Question: I'm working on a simple pong type game to get to grips with opengl and android, and seem to have hit a brick wall in terms of performance.
I've got my game logic on a separate thread, with draw commands sent to the gl thread through a blocking queue. The problem is that I'm stuck at around 40fps, and nothing I've tried seems to improve the framerate.
To keep things simple I set up opengl with:
'''
GLES20.glDisable(GLES20.GL_CULL_FACE);
GLES20.glDisable(GLES20.GL_DEPTH_TEST);
GLES20.glDisable(GLES20.GL_BLEND);
'''
Set up of the opengl program and drawing is handled by the following class:
'''
class GLRectangle {
private final String vertexShaderCode =
"precision lowp float;" +
// This matrix member variable provides a hook to manipulate
// the coordinates of the objects that use this vertex shader
"uniform lowp mat4 uMVPMatrix;" +
"attribute lowp vec4 vPosition;" +
"void main() {" +
// the matrix must be included as a modifier of gl_Position
" gl_Position = vPosition * uMVPMatrix;" +
"}";
private final String fragmentShaderCode =
"precision lowp float;" +
"uniform lowp vec4 vColor;" +
"void main() {" +
" gl_FragColor = vColor;" +
"}";
protected static int mProgram = 0;
private static ShortBuffer drawListBuffer;
private static short drawOrder[] = { 0, 1, 2, 0, 2, 3};//, 4, 5, 6, 4, 6, 7 }; // order to draw vertices
// number of coordinates per vertex in this array
private static final int COORDS_PER_VERTEX = 3;
private static final int vertexStride = COORDS_PER_VERTEX * 4; // bytes per vertex
GLRectangle(){
int vertexShader = GameRenderer.loadShader(GLES20.GL_VERTEX_SHADER, vertexShaderCode);
int fragmentShader = GameRenderer.loadShader(GLES20.GL_FRAGMENT_SHADER, fragmentShaderCode);
mProgram = GLES20.glCreateProgram(); // create empty OpenGL ES Program
GLES20.glAttachShader(mProgram, vertexShader); // add the vertex shader to program
GLES20.glAttachShader(mProgram, fragmentShader); // add the fragment shader to program
GLES20.glLinkProgram(mProgram); // creates OpenGL ES program executables
// initialize byte buffer for the index list
ByteBuffer dlb = ByteBuffer.allocateDirect(
// (# of coordinate values * 2 bytes per short)
drawOrder.length * 2);
dlb.order(ByteOrder.nativeOrder());
drawListBuffer = dlb.asShortBuffer();
drawListBuffer.put(drawOrder);
drawListBuffer.position(0);
}
protected static void Draw(Drawable dObj, float mvpMatrix[])
{
FloatBuffer vertexBuffer = dObj.vertexBuffer;
GLES20.glUseProgram(mProgram);
//GameRenderer.checkGlError("glUseProgram");
// get handle to fragment shader's vColor member
int mColorHandle = GLES20.glGetUniformLocation(mProgram, "vColor");
//GameRenderer.checkGlError("glGetUniformLocation");
// get handle to shape's transformation matrix
int mMVPMatrixHandle = GLES20.glGetUniformLocation(mProgram, "uMVPMatrix");
//GameRenderer.checkGlError("glGetUniformLocation");
// get handle to vertex shader's vPosition member
int mPositionHandle = GLES20.glGetAttribLocation(mProgram, "vPosition");
//GameRenderer.checkGlError("glGetAttribLocation");
// Apply the projection and view transformation
GLES20.glUniformMatrix4fv(mMVPMatrixHandle, 1, false, mvpMatrix, 0);
//GameRenderer.checkGlError("glUniformMatrix4fv");
// Set color for drawing the quad
GLES20.glUniform4fv(mColorHandle, 1, dObj.color, 0);
//GameRenderer.checkGlError("glUniform4fv");
// Enable a handle to the square vertices
GLES20.glEnableVertexAttribArray(mPositionHandle);
//GameRenderer.checkGlError("glEnableVertexAttribArray");
// Prepare the square coordinate data
GLES20.glVertexAttribPointer(mPositionHandle, COORDS_PER_VERTEX,
GLES20.GL_FLOAT, false,
vertexStride, vertexBuffer);
//GameRenderer.checkGlError("glVertexAttribPointer");
// Draw the square
GLES20.glDrawElements(GLES20.GL_TRIANGLES, drawOrder.length,
GLES20.GL_UNSIGNED_SHORT, drawListBuffer);
//GameRenderer.checkGlError("glDrawElements");
// Disable vertex array
GLES20.glDisableVertexAttribArray(mPositionHandle);
//GameRenderer.checkGlError("glDisableVertexAttribArray");
}
}
'''
I've done plenty of profiling and googling, but cant find anything to make this work faster... I've included a screenshot of the DDMS output:

To me, it looks like glClear is causeing GLThread to sleep for 23ms... though I doubt that's really the case.
I have absolutely no idea how I can make this more efficient, there's nothing fancy going on. In my quest for better rendering performance I have switched to the multi-threaded approach I described, turned off alpha blending and depth testing, changed to a batched drawing approach (not applicable for this simple example), and switched everything to lowp in the shaders.
Any assistance with getting this to 60fps would be greatly appreciated!
Bruce
Well talk about overthinking a problem. It turns out that I've had the powersaving mode switched on for the past week... it seems to lock rendering to 40fps.
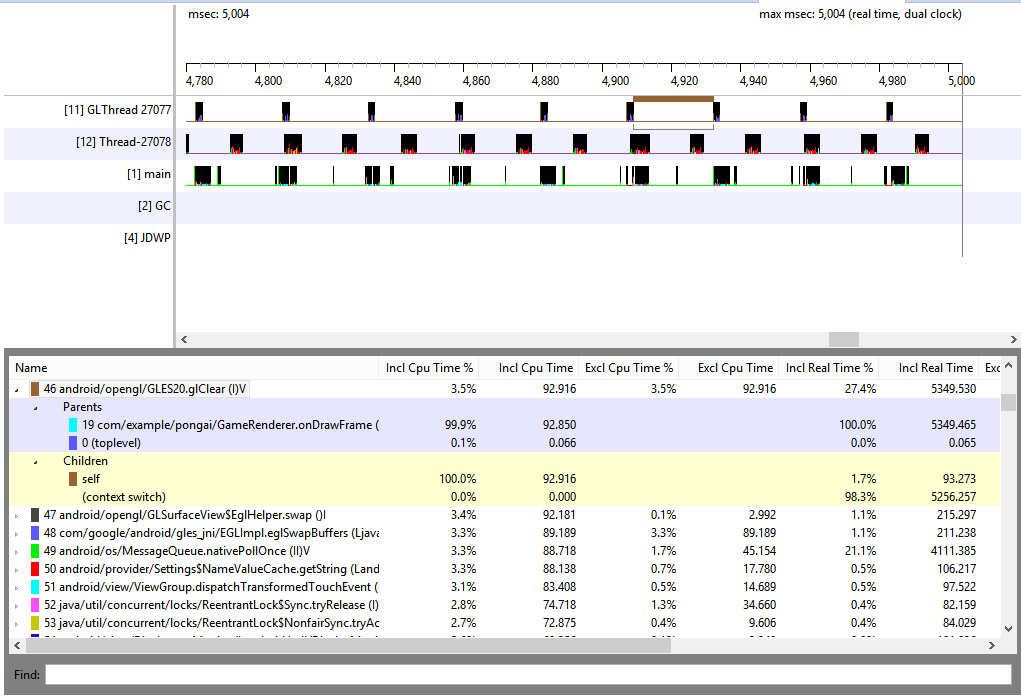
Answer: This behavior occurs when Power Saving mode is switched on, using a Galaxy S3.
It appears the power saving mode locks the framerate to 40fps. Switching it off easily achieved the desired 60fps.